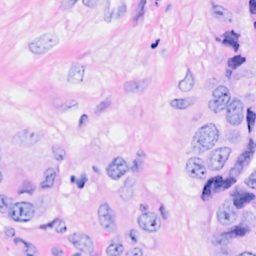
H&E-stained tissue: Breast